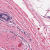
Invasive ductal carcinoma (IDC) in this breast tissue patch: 0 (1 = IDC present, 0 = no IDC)